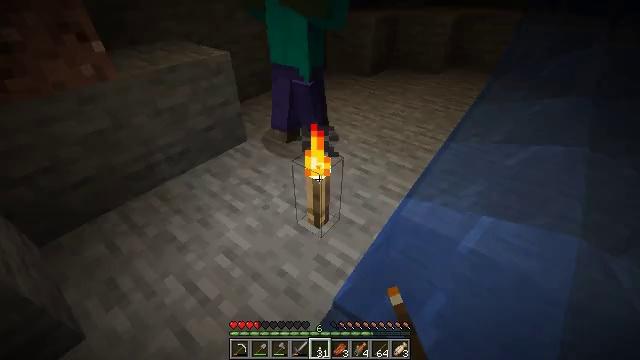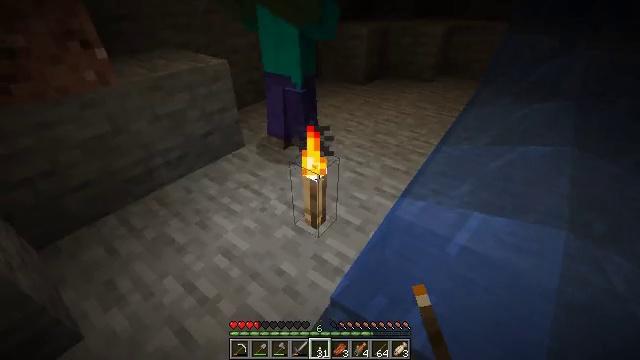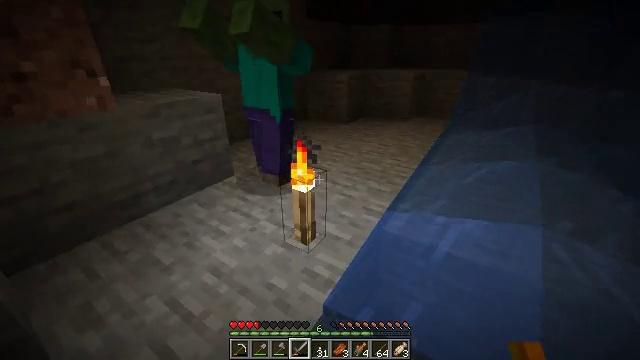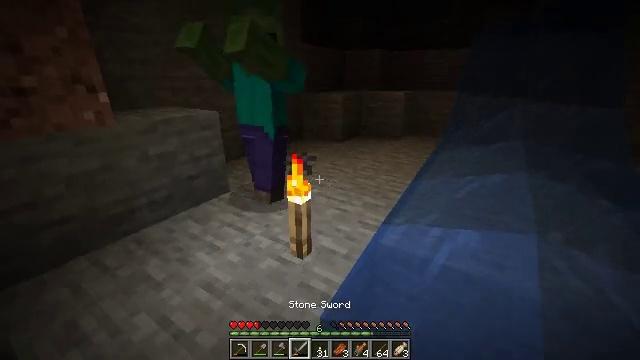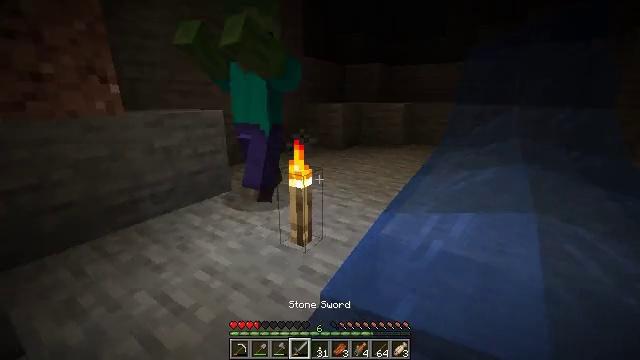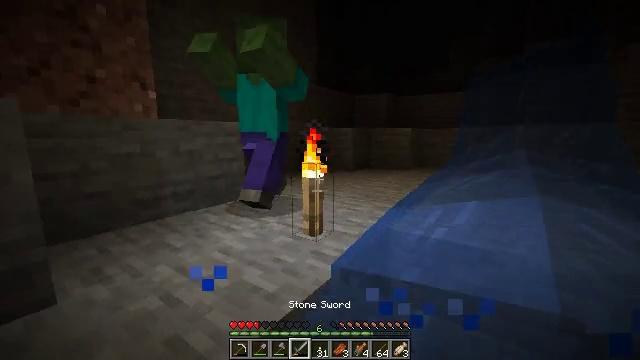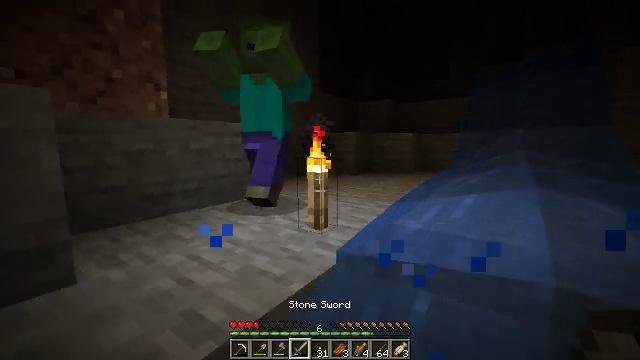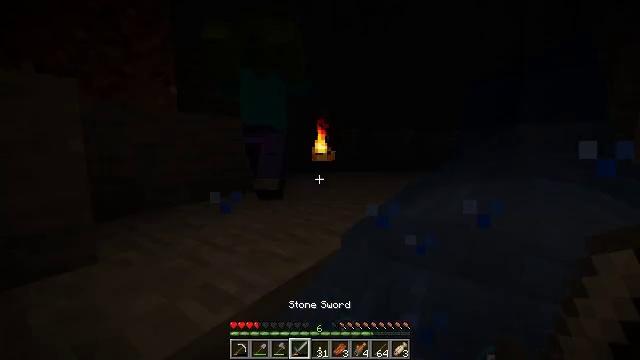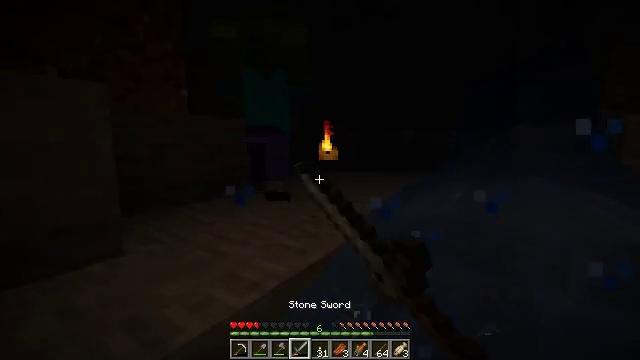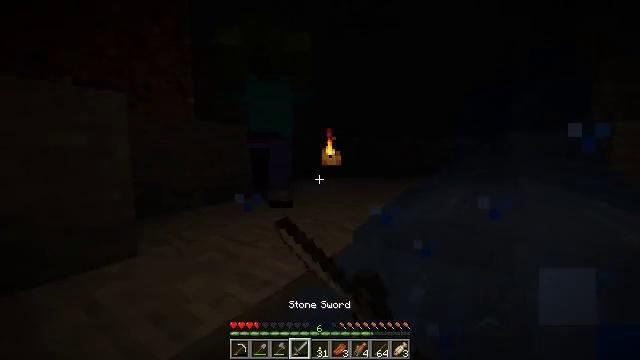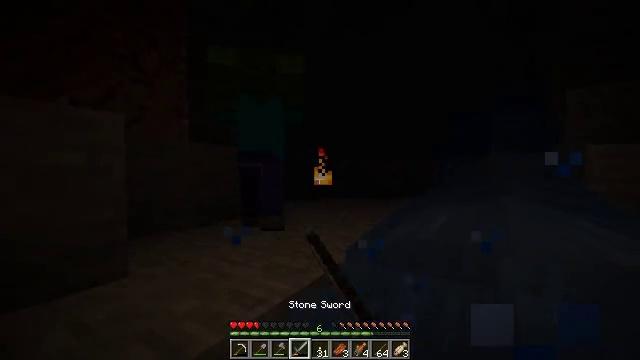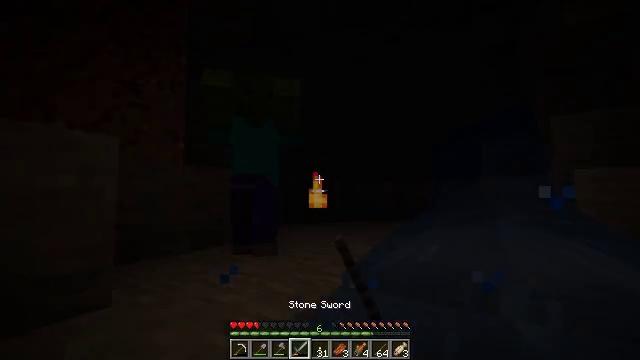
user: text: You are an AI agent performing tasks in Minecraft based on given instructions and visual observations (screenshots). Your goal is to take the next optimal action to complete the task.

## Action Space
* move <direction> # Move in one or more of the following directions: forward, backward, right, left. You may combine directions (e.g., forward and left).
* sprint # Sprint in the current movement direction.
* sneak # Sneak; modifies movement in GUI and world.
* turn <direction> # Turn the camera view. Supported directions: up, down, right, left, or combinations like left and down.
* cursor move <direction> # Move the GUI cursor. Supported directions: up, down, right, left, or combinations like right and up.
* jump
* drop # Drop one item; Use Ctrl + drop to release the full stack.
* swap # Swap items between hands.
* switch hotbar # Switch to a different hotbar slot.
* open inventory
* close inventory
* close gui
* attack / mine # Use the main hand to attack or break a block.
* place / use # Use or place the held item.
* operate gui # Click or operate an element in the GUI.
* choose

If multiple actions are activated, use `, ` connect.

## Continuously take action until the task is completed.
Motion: motion action
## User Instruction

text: Retrieve the torch.
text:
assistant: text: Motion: move back, turn right and up
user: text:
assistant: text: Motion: move back, turn right and up, switch to hotbar 4
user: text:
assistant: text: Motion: move back, turn right and up, switch to hotbar 4
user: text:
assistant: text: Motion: move back, turn up, switch to hotbar 4
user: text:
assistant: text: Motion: move back and move left, turn left and up, switch to hotbar 4
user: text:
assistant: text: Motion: move back and move left, turn up, switch to hotbar 4
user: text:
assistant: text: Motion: move left, attack / mine
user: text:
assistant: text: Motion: move left, attack / mine
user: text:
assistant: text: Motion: turn up, attack / mine
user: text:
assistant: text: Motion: move forward, turn right and up
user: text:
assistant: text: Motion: move forward, turn right and up
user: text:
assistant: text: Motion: turn right